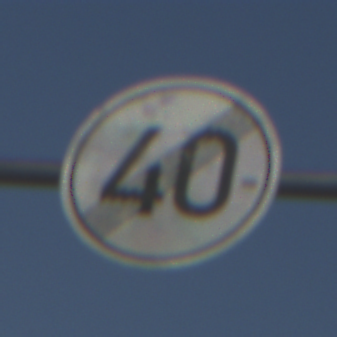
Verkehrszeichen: EndeGeschwindigkeit40
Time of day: SunriseSunset
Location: Outdoor (Urban)
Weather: Clear
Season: NotSpecified
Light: Natural